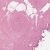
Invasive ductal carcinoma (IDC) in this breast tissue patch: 0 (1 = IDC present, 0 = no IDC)